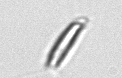
Label: Chrysochromulina